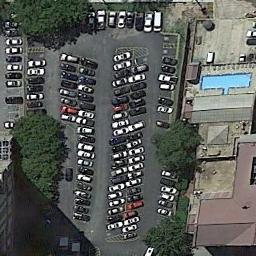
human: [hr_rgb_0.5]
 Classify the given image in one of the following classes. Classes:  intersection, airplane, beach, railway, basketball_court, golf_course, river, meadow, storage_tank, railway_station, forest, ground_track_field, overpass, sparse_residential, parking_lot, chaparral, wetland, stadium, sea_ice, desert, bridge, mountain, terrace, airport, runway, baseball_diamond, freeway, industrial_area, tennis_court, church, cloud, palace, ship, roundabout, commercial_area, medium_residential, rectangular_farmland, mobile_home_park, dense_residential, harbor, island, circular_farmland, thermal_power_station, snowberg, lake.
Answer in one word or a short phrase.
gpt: parking_lot